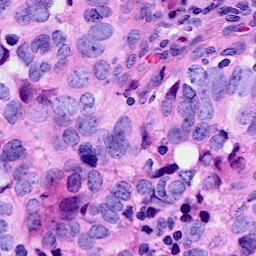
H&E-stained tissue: Breast